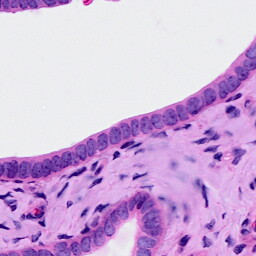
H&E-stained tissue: Ovarian